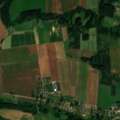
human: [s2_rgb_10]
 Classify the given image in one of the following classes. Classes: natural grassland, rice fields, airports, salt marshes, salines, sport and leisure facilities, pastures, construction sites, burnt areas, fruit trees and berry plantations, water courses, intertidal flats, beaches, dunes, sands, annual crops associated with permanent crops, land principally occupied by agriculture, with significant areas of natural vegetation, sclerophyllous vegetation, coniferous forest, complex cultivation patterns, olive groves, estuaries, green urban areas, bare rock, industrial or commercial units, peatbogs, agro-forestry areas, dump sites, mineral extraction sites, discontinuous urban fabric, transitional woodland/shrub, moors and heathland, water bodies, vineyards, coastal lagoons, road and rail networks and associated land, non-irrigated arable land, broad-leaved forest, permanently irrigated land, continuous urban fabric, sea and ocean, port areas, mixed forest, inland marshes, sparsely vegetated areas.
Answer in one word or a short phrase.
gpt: discontinuous urban fabric, non-irrigated arable land, complex cultivation patterns, land principally occupied by agriculture, with significant areas of natural vegetation, transitional woodland/shrub